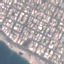
Label: Residential